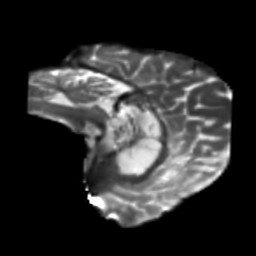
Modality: T2w
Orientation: sagittal
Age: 49
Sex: male
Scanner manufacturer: siemens
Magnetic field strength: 3 T
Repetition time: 5.25 s
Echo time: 0.08 s